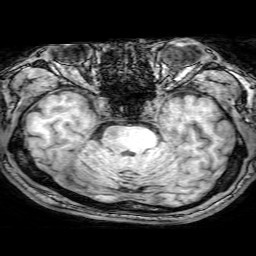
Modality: T1w
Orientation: coronal
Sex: male
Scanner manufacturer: philips
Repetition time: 0.00831 s
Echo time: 0.00386 s